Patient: sex M, age 75
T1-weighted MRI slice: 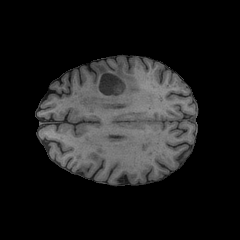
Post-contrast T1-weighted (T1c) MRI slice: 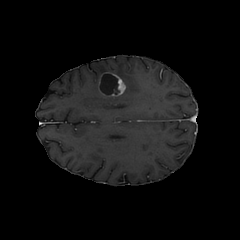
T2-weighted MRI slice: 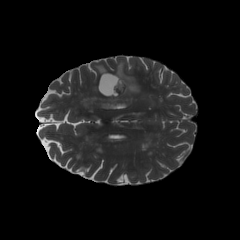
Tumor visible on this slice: yes
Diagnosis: Glioblastoma, IDH-wildtype
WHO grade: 4